Question: consider the java pseudo code below ( the clisent opens a socket to the server with IP and port 23( telnet):
'''
static Socket skt = null;
skt = new Socket(IP, 23);
do something
skt.close()
ALMOST NO DELAY
skt = new Socket(IP, 23); // re-opening same socket variable (skt) right after closing it
'''
.. and the exception below sometime happen, because we are trying to re-opening the same socket which not fully closed yet
ERROR: java.io.IOException: Connection reset
How can I make sure ( to check) the socket is closed on the other end? in other words, to wait for the acknowledgement from the server, before we go ahead and re-openning that socket in another part of code.
- for some reason we have to re-open same socket
- also we are not interested in placing delays before re-openning same socket.
In brief : we would like to read the acknowledgment from the server ( the blue line)

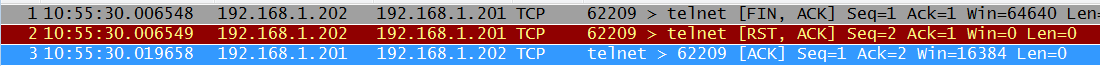
Answer: Print the client socket's local port each time after you create it. If you get a new local port for each new client socket, it really is very unlikely to be a problem with "socket reuse" unless there is a bug in the TCP stack. By the way, are you explicitly specifying the local socket number via e.g. <URL>? You probably shouldn't. Just let the system pick an ephemeral port.
---
The problem may be in the server, not in the client. I have no problems when I close and then immediately recreate a client socket to the same host and port. SSCCE made it to 130k connections with no problems before I quit. The loopback interface may be more forgiving than an real NIC, but you could easily modify this code to run across a real network.
'''
public class TestTcpClientServer
{
public static final int SERVER_PORT = 10111;
public static void main(String[] args) throws Exception
{
Server server = new Server();
server.start();
Thread.sleep(500);
Client client = new Client();
client.start();
System.out.println("Press enter to shutdown...");
System.in.read();
client.shutdown();
client.join();
server.shutdown();
server.join();
System.out.println("Done.");
}
public static class Client extends Thread
{
private volatile boolean shutdown = false;
public void run()
{
try
{
int totalClientConnections = 0;
while (!shutdown)
{
Socket socket = new Socket("localhost", SERVER_PORT);
InputStream inputStream = socket.getInputStream();
BufferedReader br = new BufferedReader(new InputStreamReader(inputStream));
OutputStream outputStream = socket.getOutputStream();
BufferedWriter bw = new BufferedWriter(new OutputStreamWriter(outputStream));
bw.write("Client saying hello to server");
bw.newLine();
bw.flush();
String readLine = br.readLine();
//System.out.println("Client read from server: " + readLine);
System.out.println("Socket local port: " + socket.getLocalPort());
socket.close();
totalClientConnections++;
if (totalClientConnections % 10000 == 0)
{
System.out.println("totalClientConnections=" + totalClientConnections);
}
Thread.sleep(1000);
}
}
catch (Exception e)
{
e.printStackTrace();
}
}
public void shutdown()
{
shutdown = true;
}
}
public static class Server extends Thread
{
private volatile boolean shutdown = false;
private ServerSocket serverSocket = null;
public void run()
{
try
{
int totalServerConnections = 0;
serverSocket = new ServerSocket(SERVER_PORT);
while (!shutdown)
{
Socket socket = serverSocket.accept();
InputStream inputStream = socket.getInputStream();
BufferedReader br = new BufferedReader(new InputStreamReader(inputStream));
OutputStream outputStream = socket.getOutputStream();
BufferedWriter bw = new BufferedWriter(new OutputStreamWriter(outputStream));
String readLine = br.readLine();
//System.out.println("Server read from client: " + readLine);
bw.write("Server saying hello to client");
bw.newLine();
bw.flush();
socket.close();
totalServerConnections++;
if (totalServerConnections % 10000 == 0)
{
System.out.println("totalServerConnections=" + totalServerConnections);
}
}
}
catch (Exception e)
{
if (!shutdown)
{
e.printStackTrace();
}
}
}
public void shutdown()
{
shutdown = true;
try
{
serverSocket.close();
}
catch (IOException e)
{
e.printStackTrace();
}
}
}
}
'''